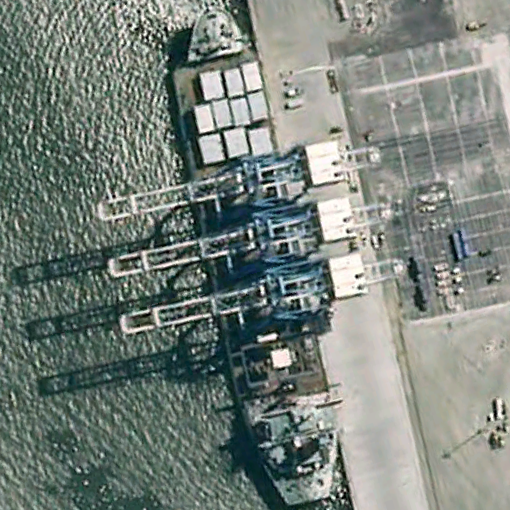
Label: civil